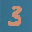
Label: 3